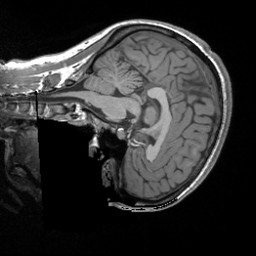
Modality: T1w
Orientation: sagittal
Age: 28
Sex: female
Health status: healthy
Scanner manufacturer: siemens
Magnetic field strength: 3 T
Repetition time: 1.9 s
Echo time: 0.00252 s